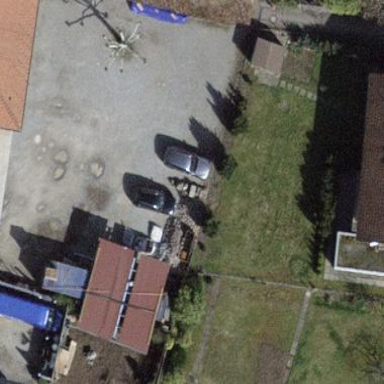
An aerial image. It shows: Parking area with gravel surface.